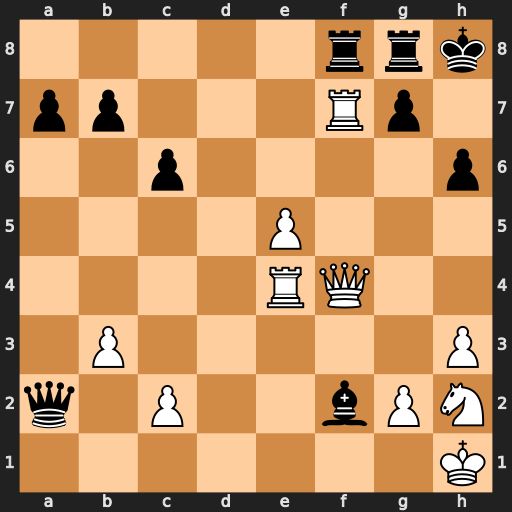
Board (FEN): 5rrk/pp3Rp1/2p4p/4P3/4RQ2/1P5P/q1P2bPN/7K
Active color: w
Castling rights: -
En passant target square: -
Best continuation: Qxf2 Rxf7 Qxf7